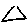
Label: triangle